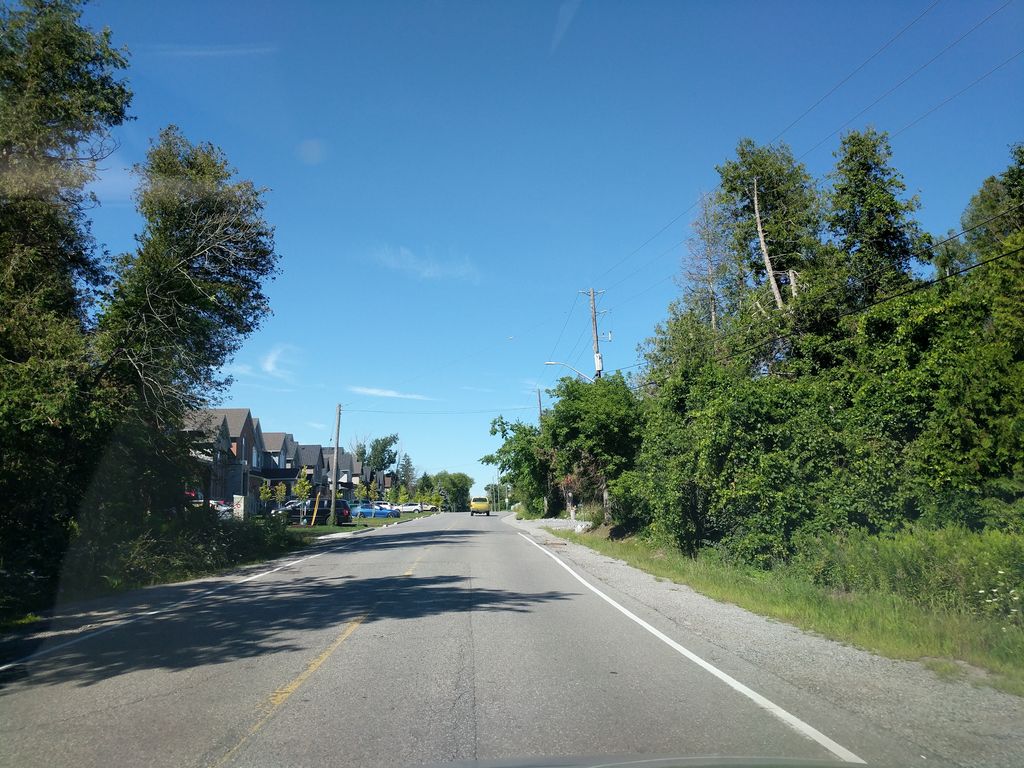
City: toronto